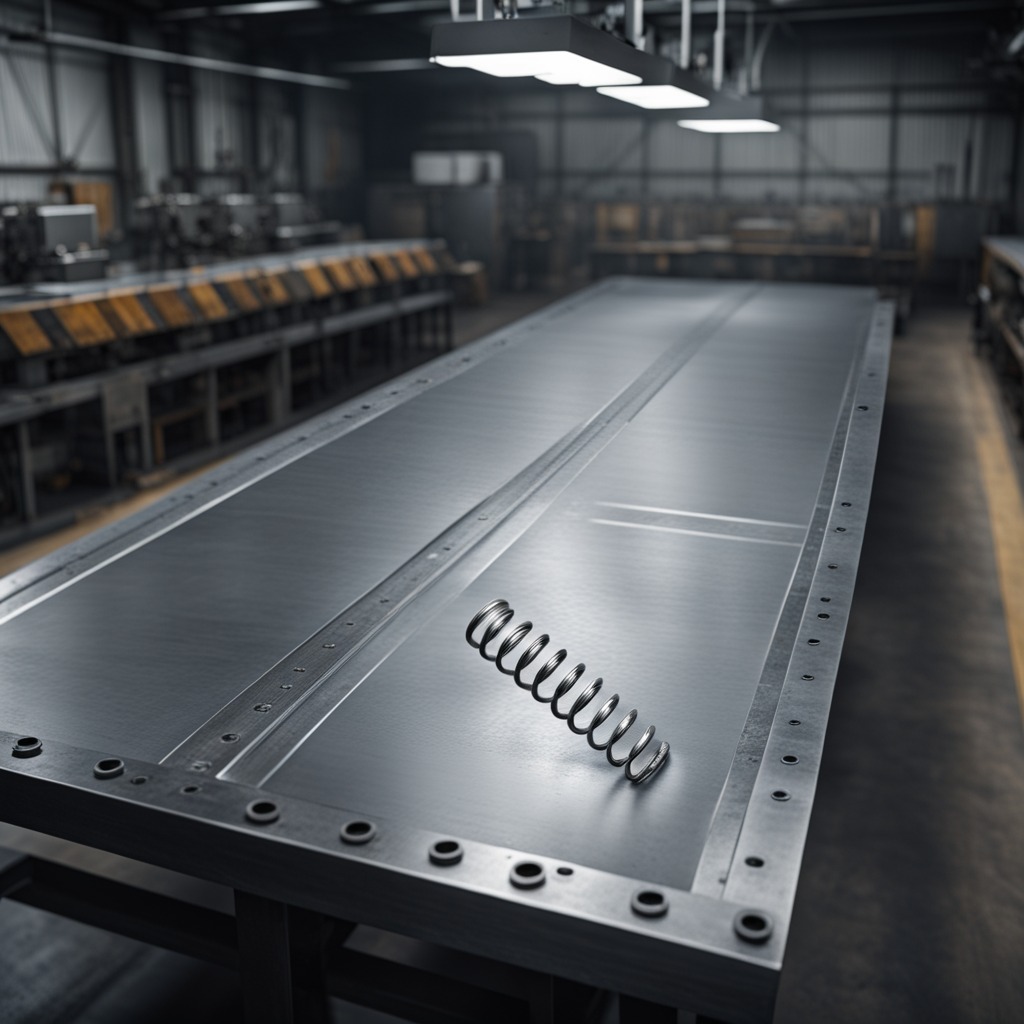
A coiled metal spring is lying on the cold steel table in a mining workshop.